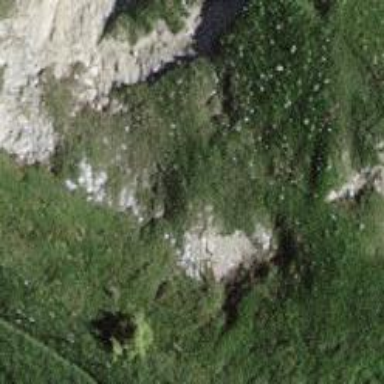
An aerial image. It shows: Natural cliff.